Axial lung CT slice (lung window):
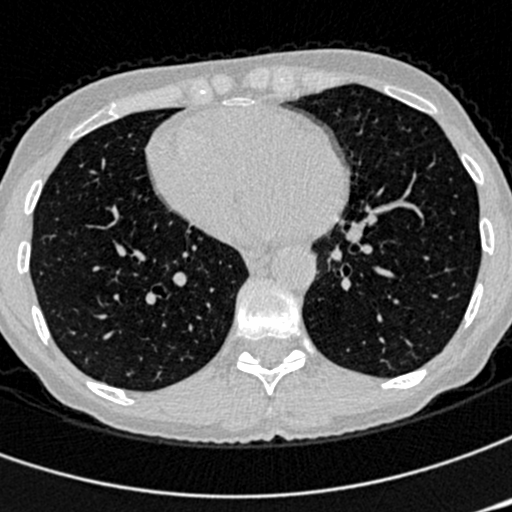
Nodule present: no